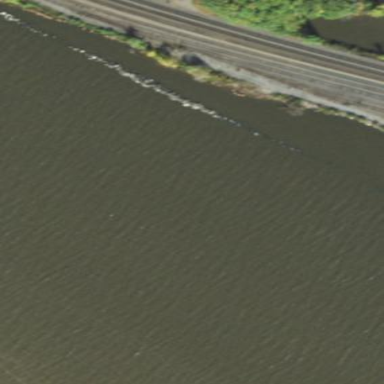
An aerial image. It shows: Breakwater structure.